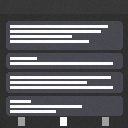
Screen state: on